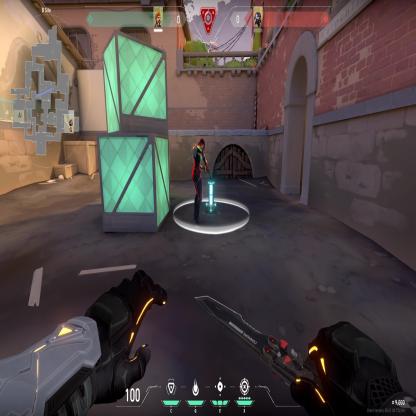
Label: planted spike ; enemy